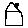
Label: house